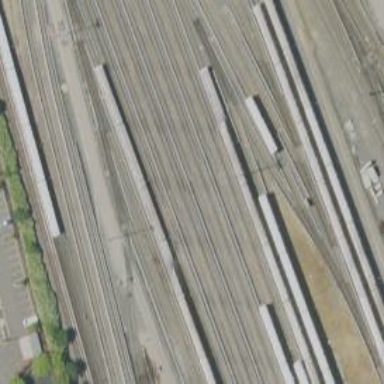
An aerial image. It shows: Electrified rail passing through service yard.